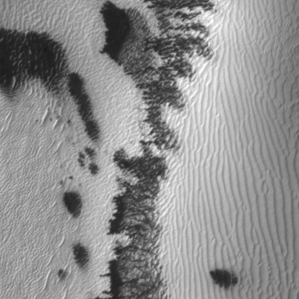
Label: frost